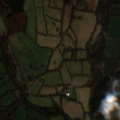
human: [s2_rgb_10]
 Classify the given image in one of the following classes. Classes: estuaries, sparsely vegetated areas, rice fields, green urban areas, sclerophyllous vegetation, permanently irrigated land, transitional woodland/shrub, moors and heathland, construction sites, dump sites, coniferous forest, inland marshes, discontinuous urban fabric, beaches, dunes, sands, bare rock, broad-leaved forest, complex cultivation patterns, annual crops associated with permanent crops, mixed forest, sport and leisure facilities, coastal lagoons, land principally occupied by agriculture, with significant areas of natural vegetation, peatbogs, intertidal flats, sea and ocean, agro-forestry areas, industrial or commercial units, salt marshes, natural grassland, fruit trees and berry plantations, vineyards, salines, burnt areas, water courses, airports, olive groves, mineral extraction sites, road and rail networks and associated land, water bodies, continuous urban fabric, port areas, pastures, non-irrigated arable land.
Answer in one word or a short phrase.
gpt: pastures, broad-leaved forest, transitional woodland/shrub, peatbogs